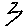
Label: zigzag